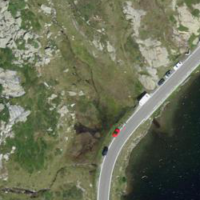
EUNIS habitat code: 26
Species observed at this site:
Oenanthe oenanthe
Sempervivum montanum
Linaria cannabina
Anthus spinoletta
Phoenicurus ochruros
Vaccinium uliginosum
Rumex alpinus
Bartsia alpina
Motacilla alba